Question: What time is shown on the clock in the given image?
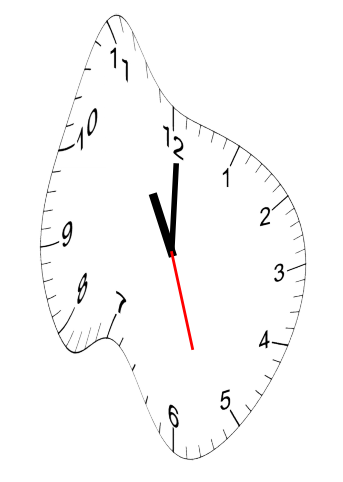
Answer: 11:00:27